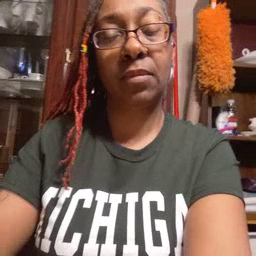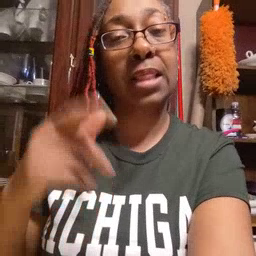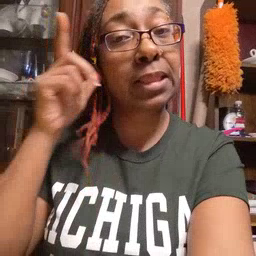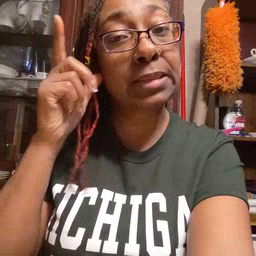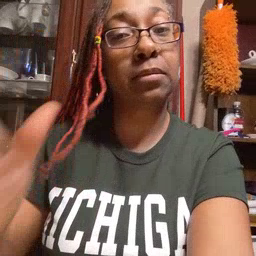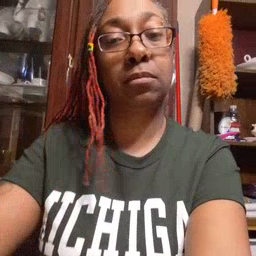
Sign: listen